Field crop: maize
Growth stage: 2
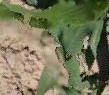
Species: maize